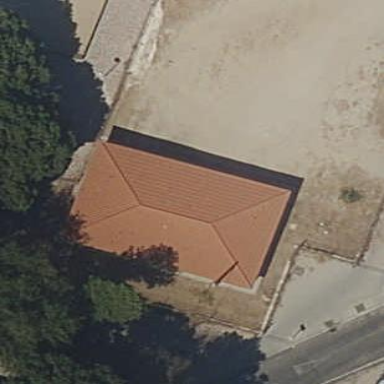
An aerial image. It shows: Service building.